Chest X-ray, PA view. Patient: 61 years old, sex M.
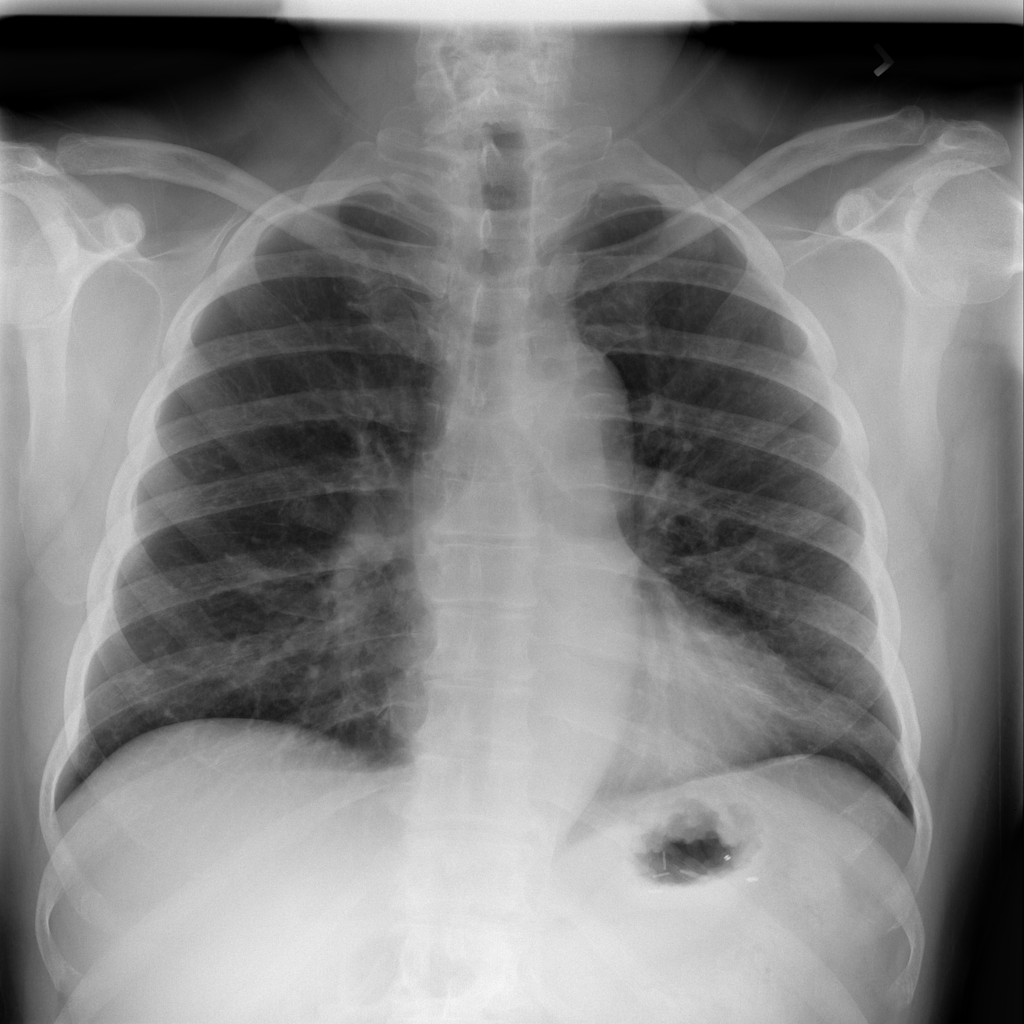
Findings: No Finding